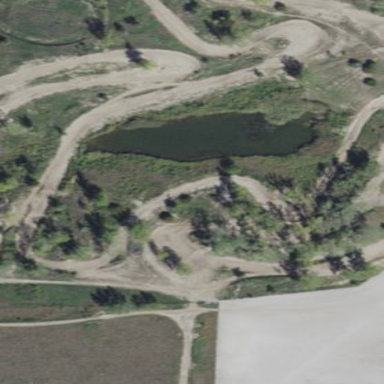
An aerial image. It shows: Motocross raceway with ground surface.